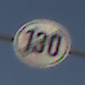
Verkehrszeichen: EndeGeschwindigkeit130
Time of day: SunriseSunset
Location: Outdoor (Nature)
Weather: Clear
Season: NotSpecified
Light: Natural